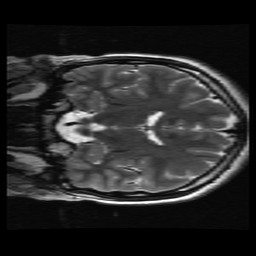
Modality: T2w
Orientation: coronal
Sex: female
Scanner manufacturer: ge
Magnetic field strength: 3 T
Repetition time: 5 s
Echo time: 0.1015 s